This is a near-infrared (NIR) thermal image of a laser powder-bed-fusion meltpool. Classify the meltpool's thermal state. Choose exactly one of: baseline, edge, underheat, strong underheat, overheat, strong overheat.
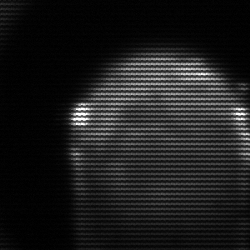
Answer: edge